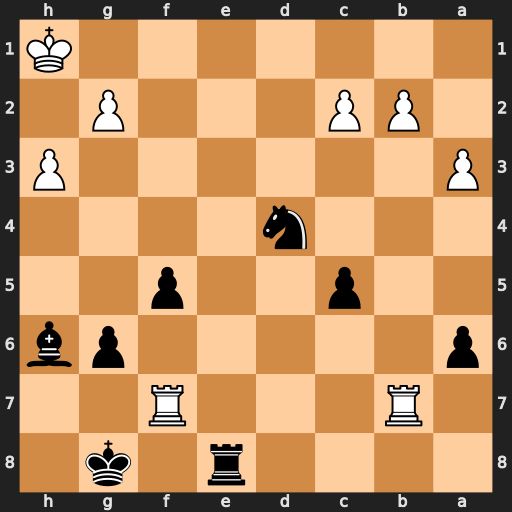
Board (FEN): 4r1k1/1R3R2/p5pb/2p2p2/3n4/P6P/1PP3P1/7K
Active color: b
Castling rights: -
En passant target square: -
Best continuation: Re1+ Kh2 Bf4+ g3 Re2+